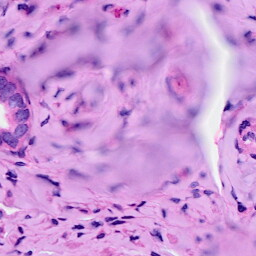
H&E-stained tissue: Ovarian